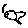
Label: fish